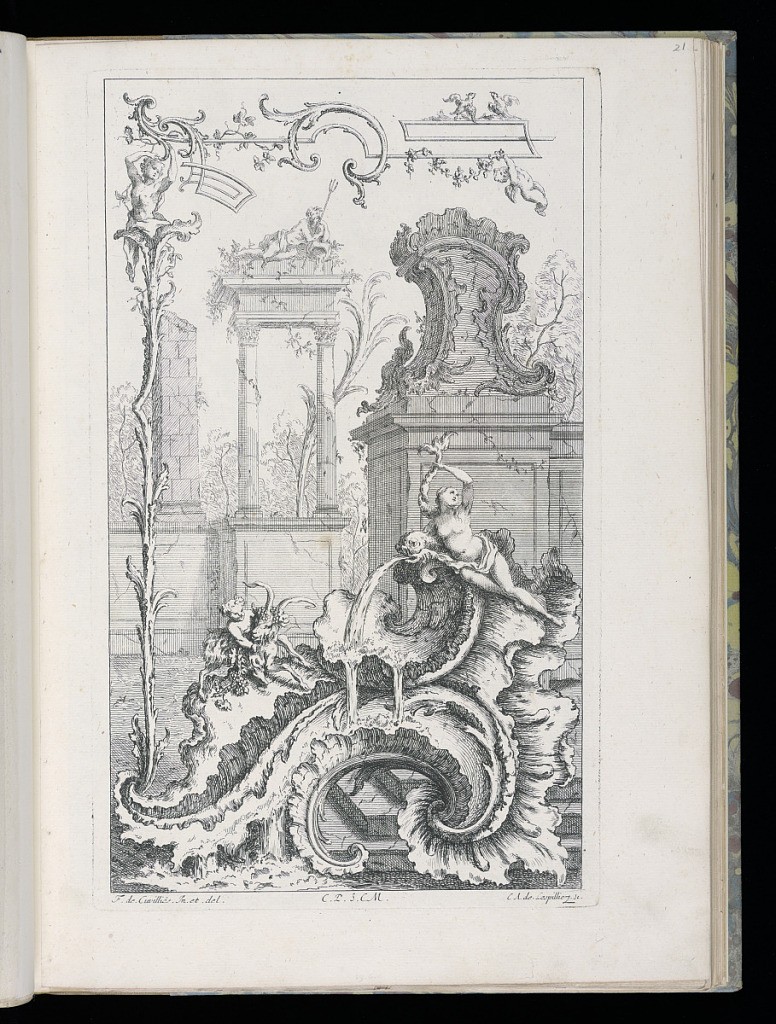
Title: Cartouche with Ruins and Columns
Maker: François de Cuvilliés the Elder, Belgian, 1695 - 1768
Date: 1738–45
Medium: Engraving and etching on on white laid paper
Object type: Bound print
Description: Lower section, large rocaille formation spewing water with reclining nude woman. Left, figure wrestling with ram. Above, ruins, figure with triton sitting atop entablature of two Corinthian columns, partial obelisk, decorative rocaille element on wall in tree-filled landscape. Left, figure growing out of tall plant holding fantastic border design.